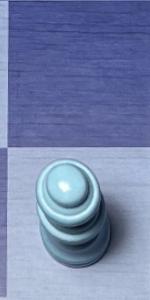
Label: Queen_White